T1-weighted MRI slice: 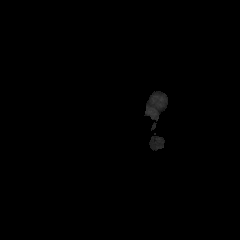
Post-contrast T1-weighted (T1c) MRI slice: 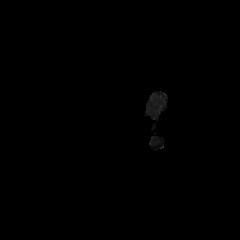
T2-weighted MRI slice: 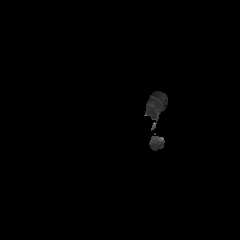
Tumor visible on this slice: no